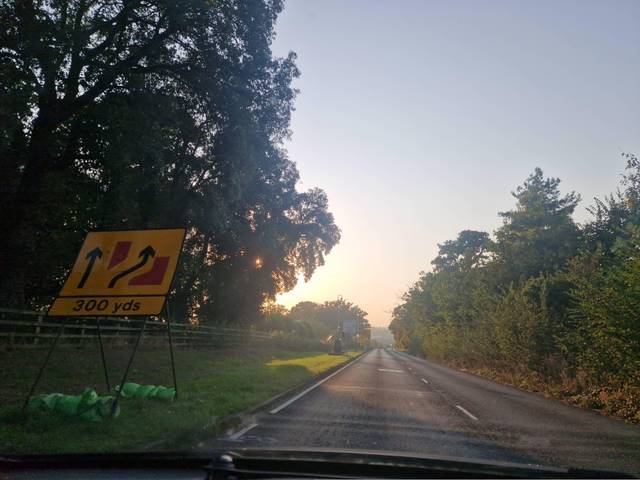
Region: United Kingdom
Coordinates: 51.881, 0.9442